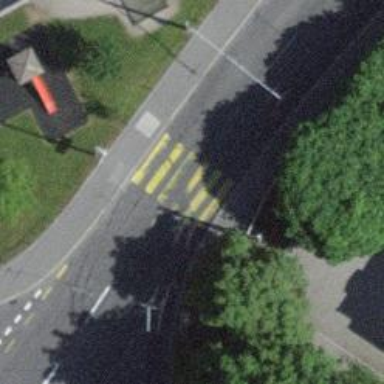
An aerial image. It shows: Kerb barrier.